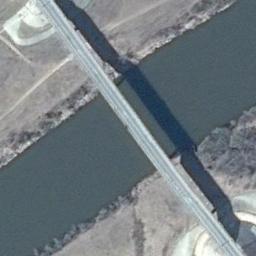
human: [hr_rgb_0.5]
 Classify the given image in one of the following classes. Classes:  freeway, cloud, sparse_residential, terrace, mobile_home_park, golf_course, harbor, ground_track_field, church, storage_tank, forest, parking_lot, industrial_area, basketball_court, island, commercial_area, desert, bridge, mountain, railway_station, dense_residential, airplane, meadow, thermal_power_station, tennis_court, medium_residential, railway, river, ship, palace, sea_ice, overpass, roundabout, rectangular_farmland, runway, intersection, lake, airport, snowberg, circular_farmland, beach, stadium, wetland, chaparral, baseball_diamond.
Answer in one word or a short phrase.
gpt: bridge